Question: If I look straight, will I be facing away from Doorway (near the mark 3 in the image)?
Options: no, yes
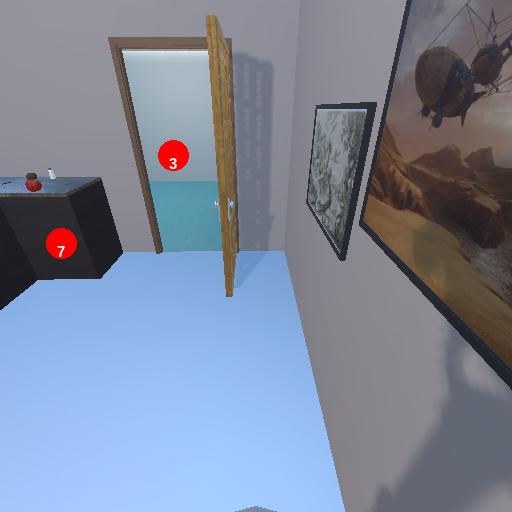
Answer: no